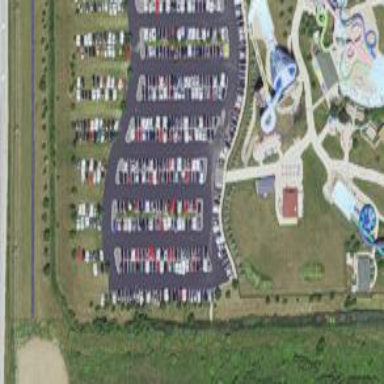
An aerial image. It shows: Water slide attraction.